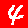
Digit: 4